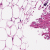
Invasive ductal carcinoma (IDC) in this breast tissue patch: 0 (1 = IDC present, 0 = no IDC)